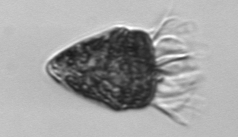
Label: Strombidium_morphotype2